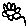
Label: flower